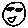
Label: smiley face